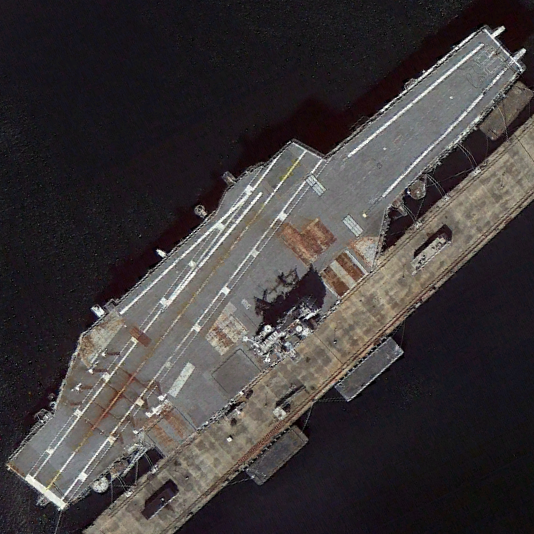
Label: aircraft_carrier